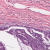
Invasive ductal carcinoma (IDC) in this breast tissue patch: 1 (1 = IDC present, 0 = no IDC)